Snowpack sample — Buffalo Mountain, Silverthorne, Colorado, USA (1/25/25, 10:11 AM MST)
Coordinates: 39.6222, -106.1139
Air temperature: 22 °F
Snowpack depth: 110 cm
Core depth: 20 cm
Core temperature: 48.2 °F
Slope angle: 12°, slope face: 102°
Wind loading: high
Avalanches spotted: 0
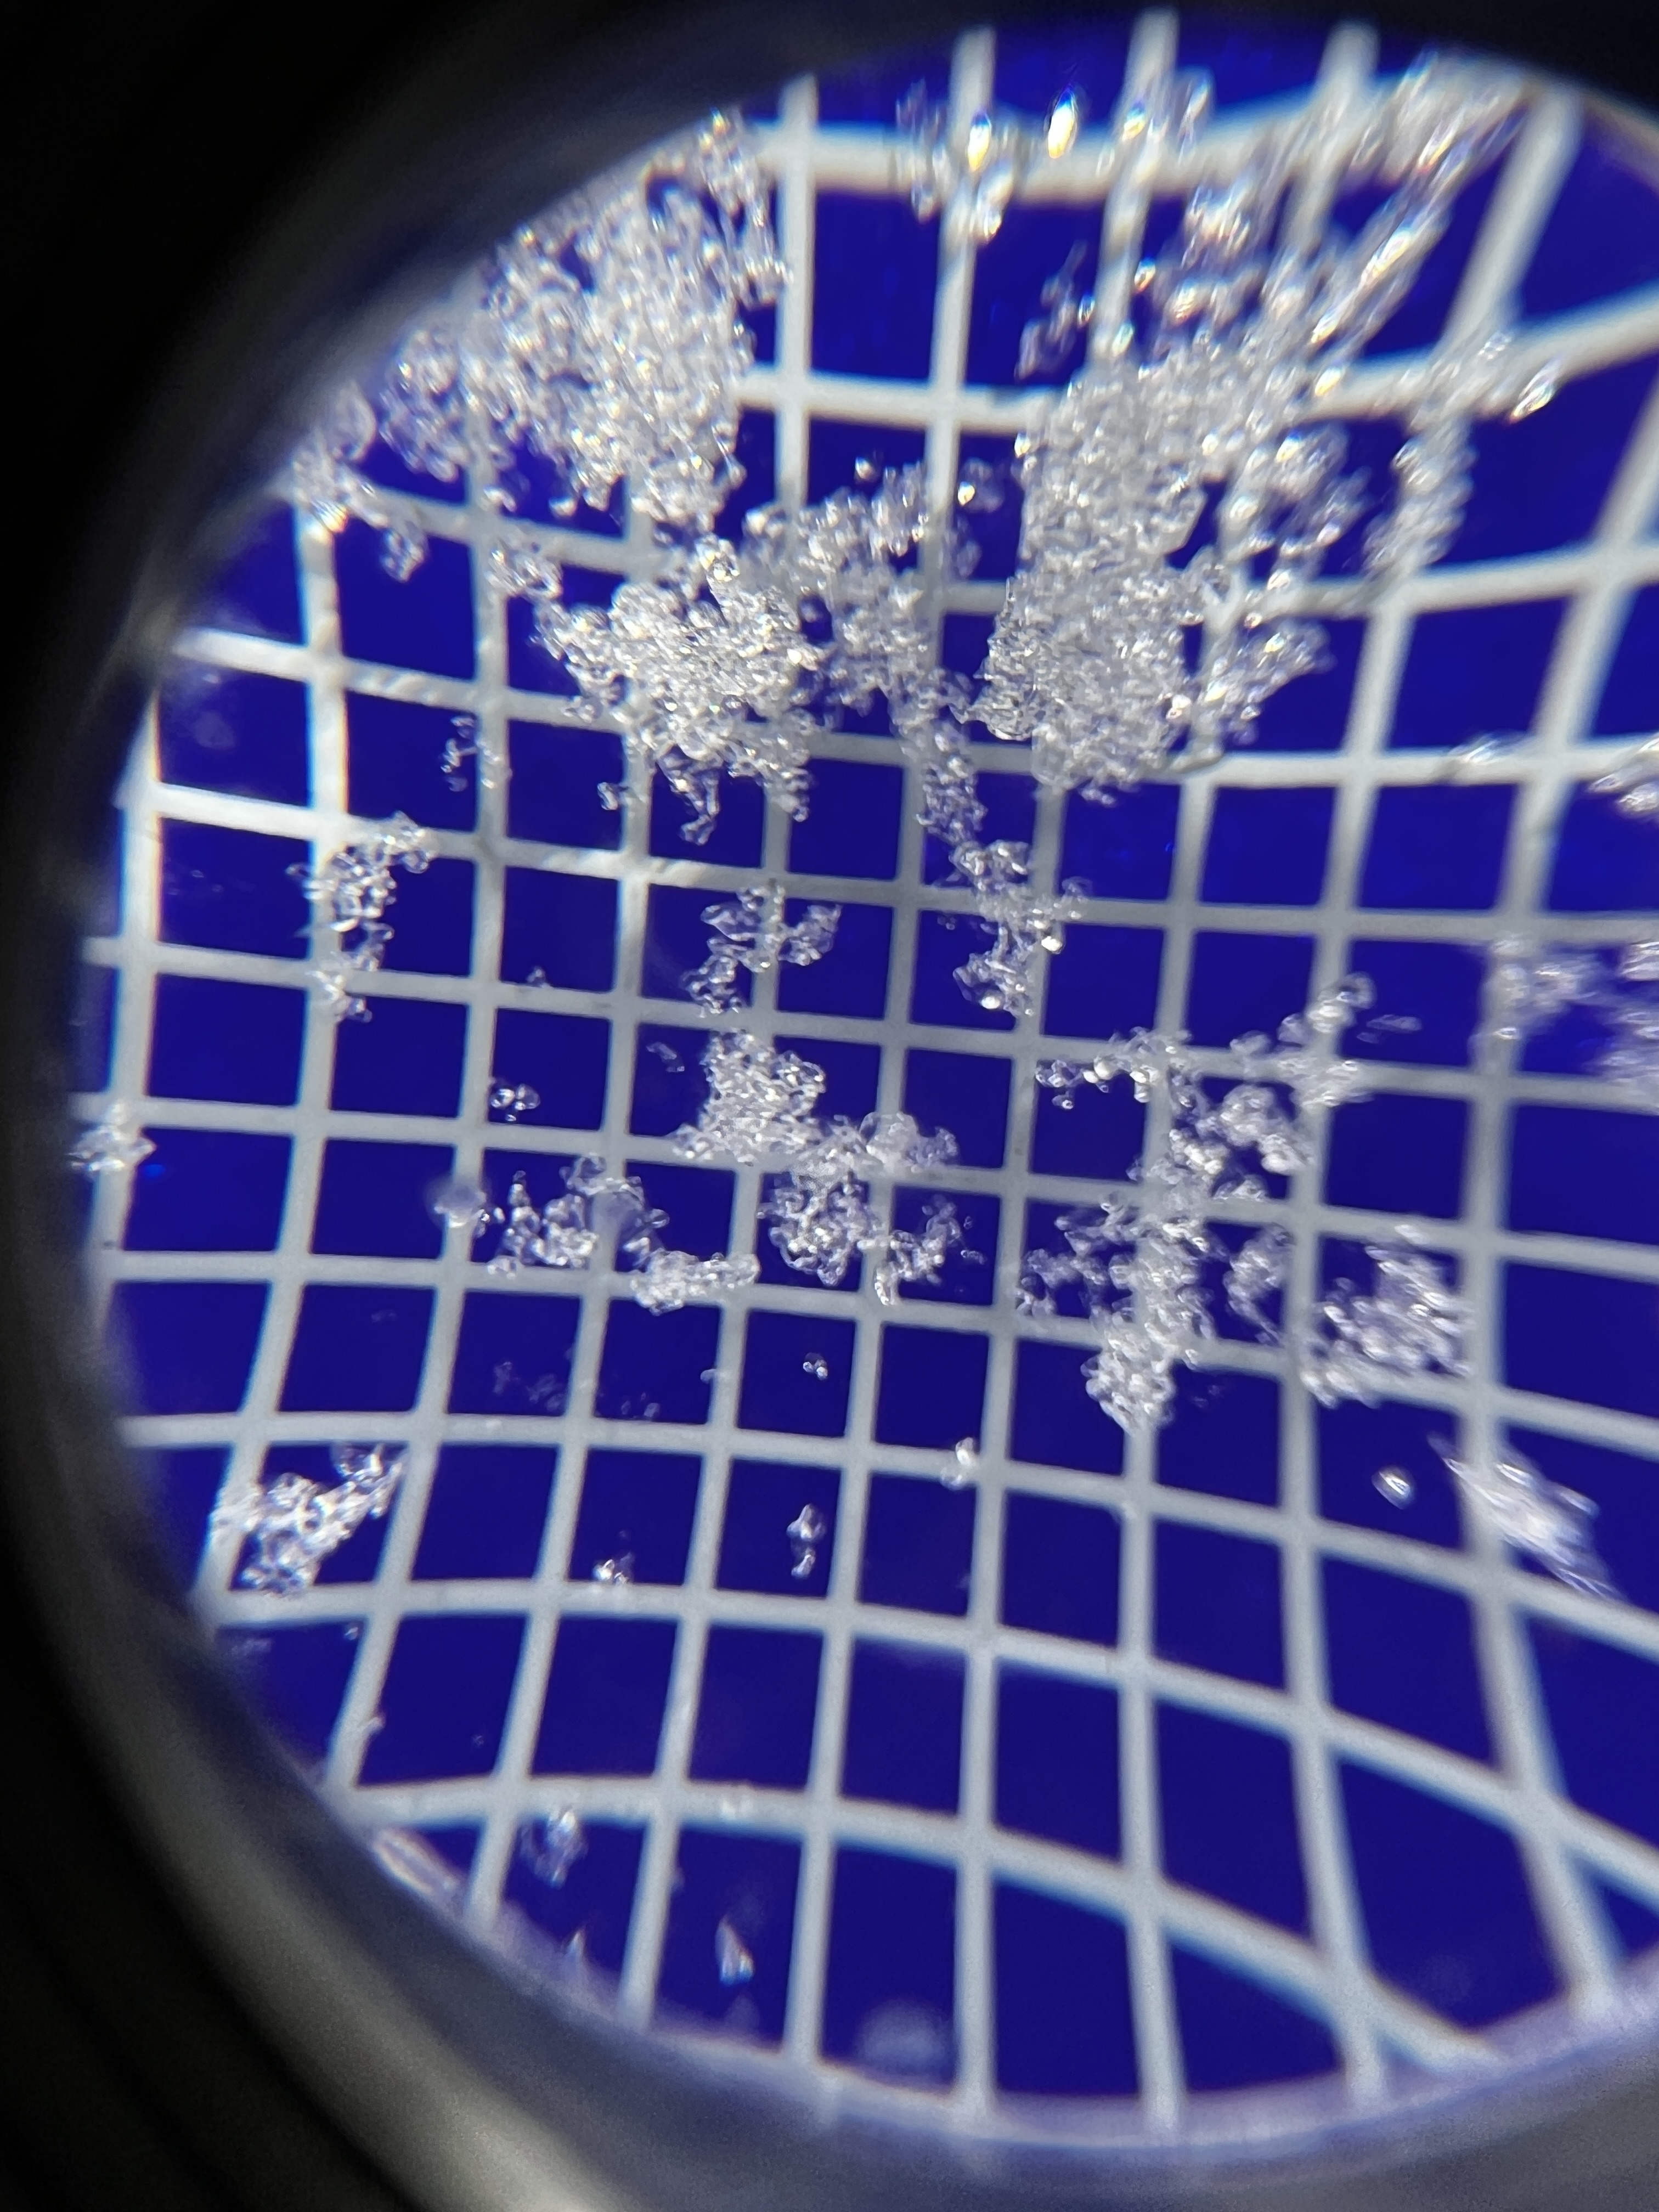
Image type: magnified_profile
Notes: No avalanches nearby, collected on the outskirts of a fire break 15 meters from the treeline, on way to Buffalo and Red Mountain